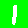
Digit: 1